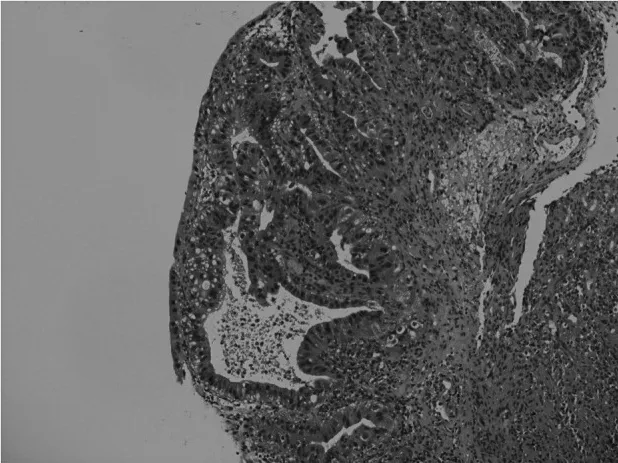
Pathological features indicative of adenocarcinoma (H&E; magnification, x100).
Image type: pathology (h&e)